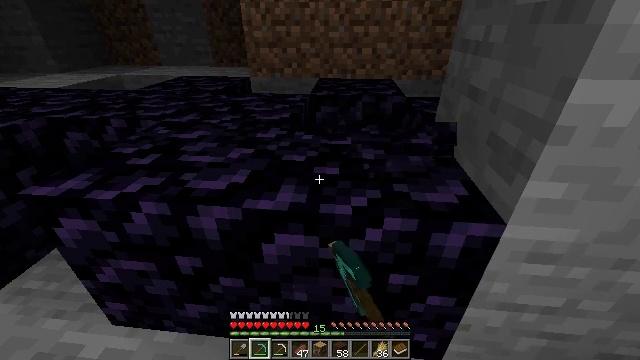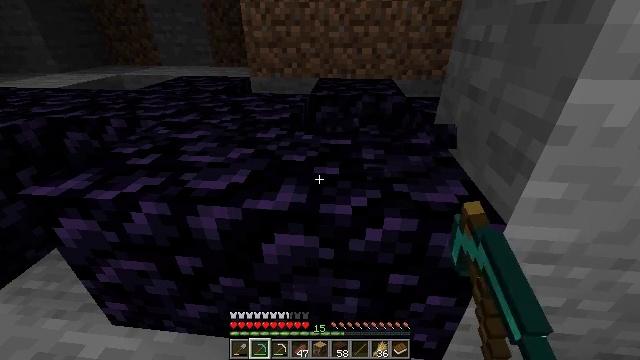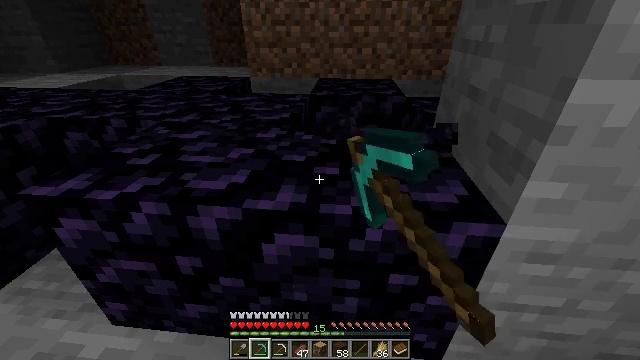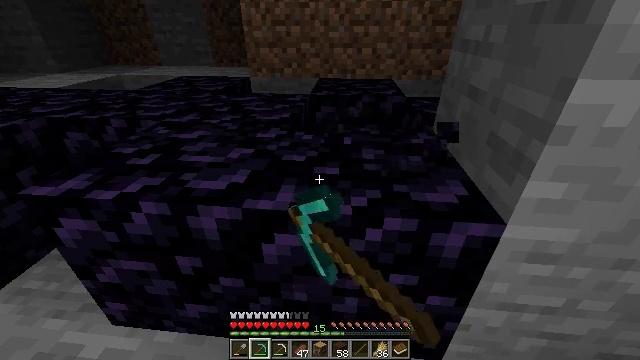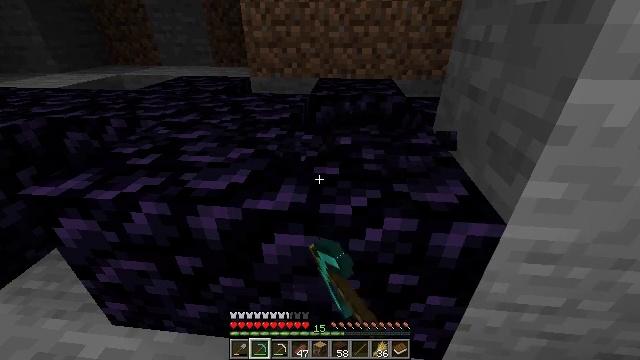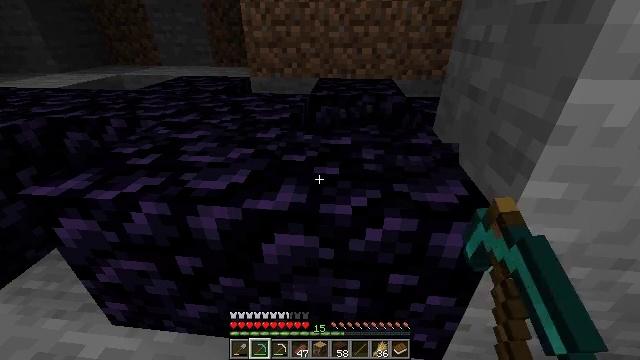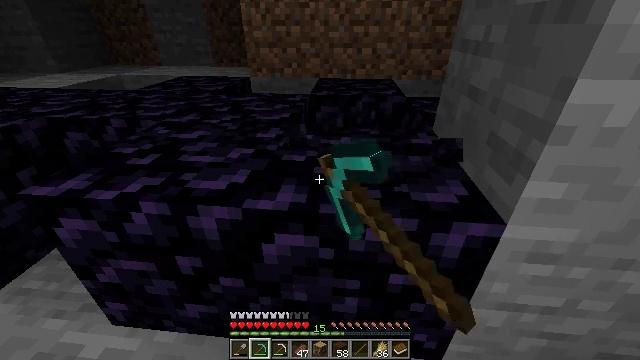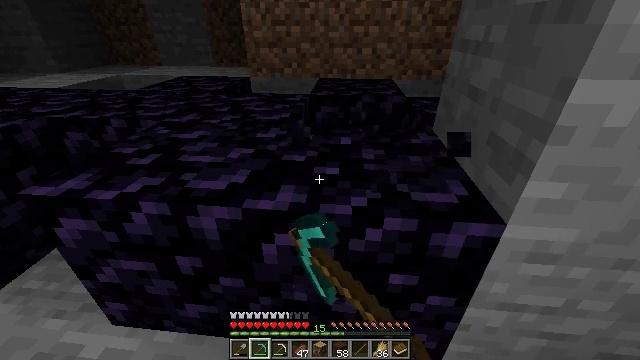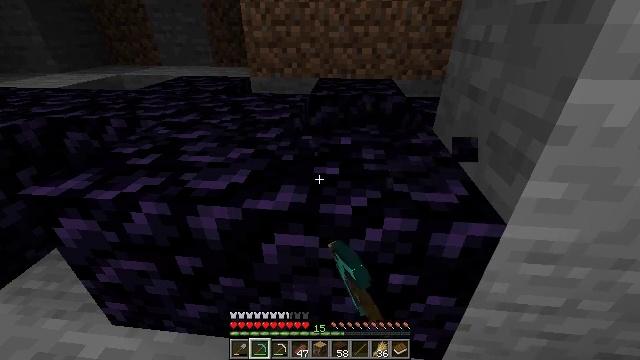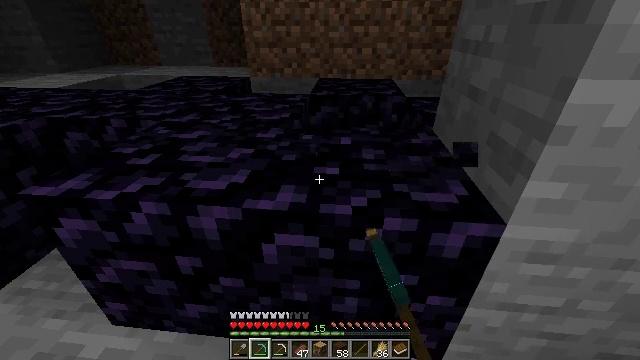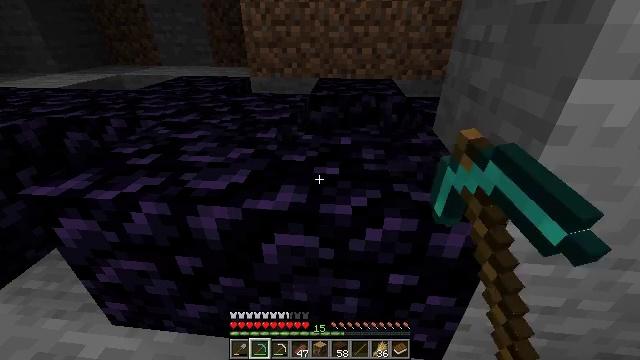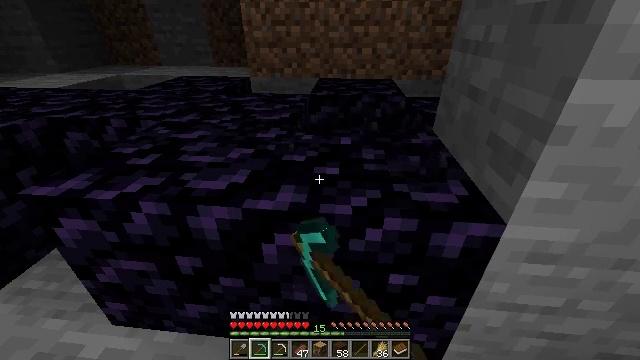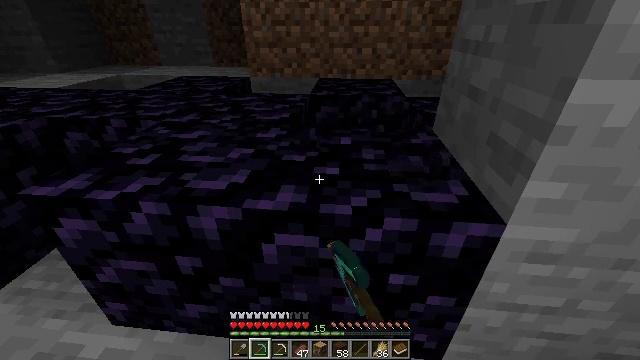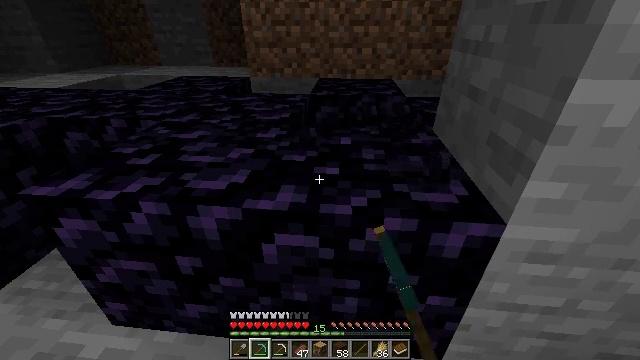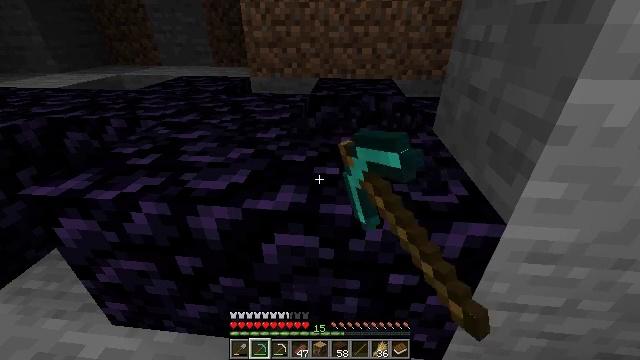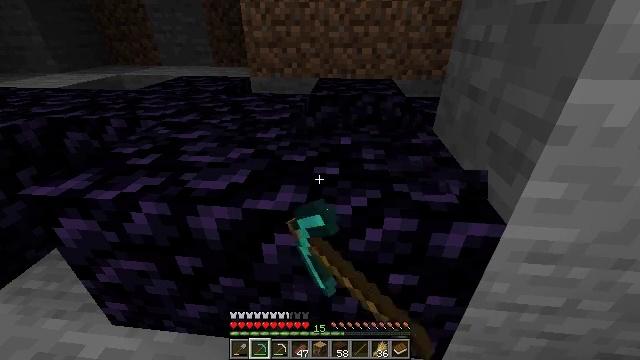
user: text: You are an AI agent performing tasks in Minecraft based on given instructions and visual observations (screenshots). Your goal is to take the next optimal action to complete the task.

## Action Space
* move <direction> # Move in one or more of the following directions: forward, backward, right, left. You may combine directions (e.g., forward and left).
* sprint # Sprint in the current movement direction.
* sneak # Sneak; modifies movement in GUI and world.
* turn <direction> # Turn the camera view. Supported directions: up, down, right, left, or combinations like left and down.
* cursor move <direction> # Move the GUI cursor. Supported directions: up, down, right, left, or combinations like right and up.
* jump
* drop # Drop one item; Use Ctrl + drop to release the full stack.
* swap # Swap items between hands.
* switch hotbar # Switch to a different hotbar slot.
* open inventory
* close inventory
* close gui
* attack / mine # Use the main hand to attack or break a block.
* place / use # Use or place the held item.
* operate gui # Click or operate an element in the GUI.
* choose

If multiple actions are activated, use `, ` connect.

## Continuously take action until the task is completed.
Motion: motion action
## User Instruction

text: Collect obsidian for crafting.
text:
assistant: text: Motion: attack / mine
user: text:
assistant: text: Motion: attack / mine
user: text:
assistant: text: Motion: attack / mine
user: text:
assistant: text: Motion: attack / mine
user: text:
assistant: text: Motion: attack / mine
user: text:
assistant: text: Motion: attack / mine
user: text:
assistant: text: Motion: attack / mine
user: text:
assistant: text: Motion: attack / mine
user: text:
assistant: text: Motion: attack / mine
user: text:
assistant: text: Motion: attack / mine
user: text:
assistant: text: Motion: attack / mine
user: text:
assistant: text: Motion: attack / mine
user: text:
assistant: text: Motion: attack / mine
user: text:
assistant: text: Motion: attack / mine
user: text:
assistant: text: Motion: attack / mine
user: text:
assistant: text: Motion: attack / mine
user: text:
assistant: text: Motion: attack / mine
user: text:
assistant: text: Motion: attack / mine
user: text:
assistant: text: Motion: attack / mine
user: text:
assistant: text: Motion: attack / mine
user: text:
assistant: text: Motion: attack / mine
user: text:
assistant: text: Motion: attack / mine
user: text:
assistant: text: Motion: attack / mine
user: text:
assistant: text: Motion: attack / mine
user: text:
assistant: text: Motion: attack / mine
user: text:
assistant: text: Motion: attack / mine
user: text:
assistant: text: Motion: attack / mine
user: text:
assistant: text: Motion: attack / mine
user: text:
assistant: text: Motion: attack / mine
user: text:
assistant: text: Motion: attack / mine